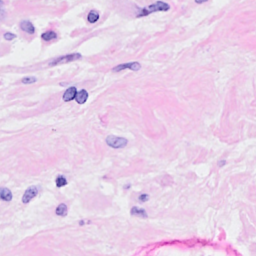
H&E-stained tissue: Breast